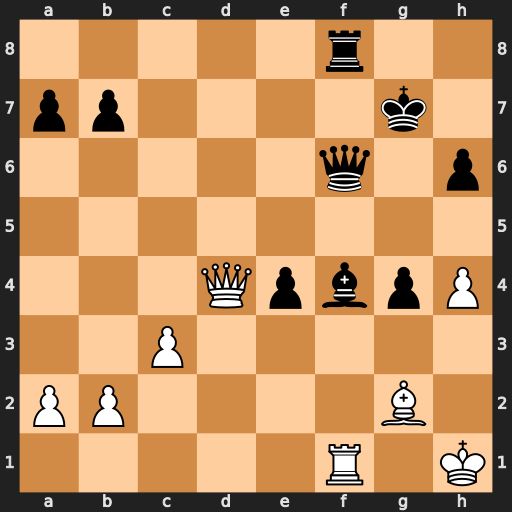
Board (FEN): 5r2/pp4k1/5q1p/8/3QpbpP/2P5/PP4B1/5R1K
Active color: w
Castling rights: -
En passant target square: -
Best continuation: Rxf4 Qxd4 Rxg4+ Kf6 cxd4